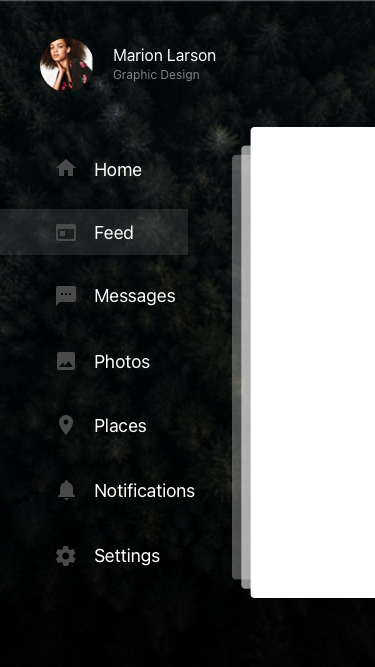
Text in this UI design:
Photos
Places
Notifications
Settings
Messages
Feed
Home
Marion Larson
Graphic Design